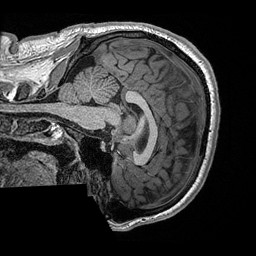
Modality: T1w
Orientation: sagittal
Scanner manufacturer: ge
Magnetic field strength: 3 T
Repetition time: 2.349 s
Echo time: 0.002968 s